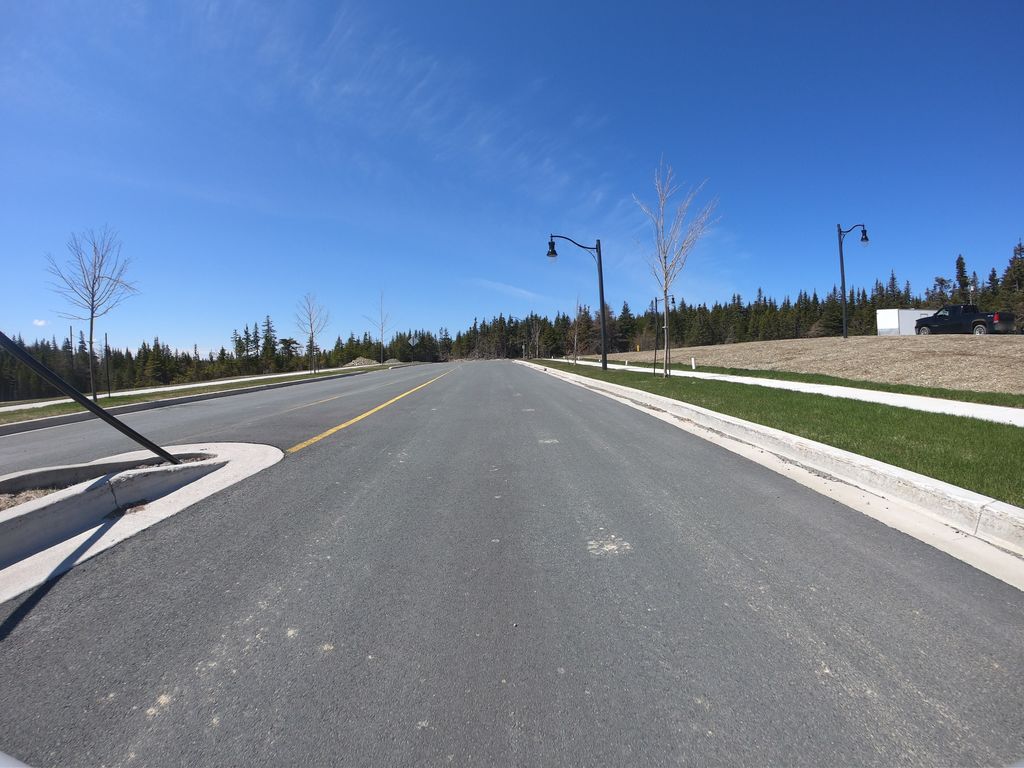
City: st_johns